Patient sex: M
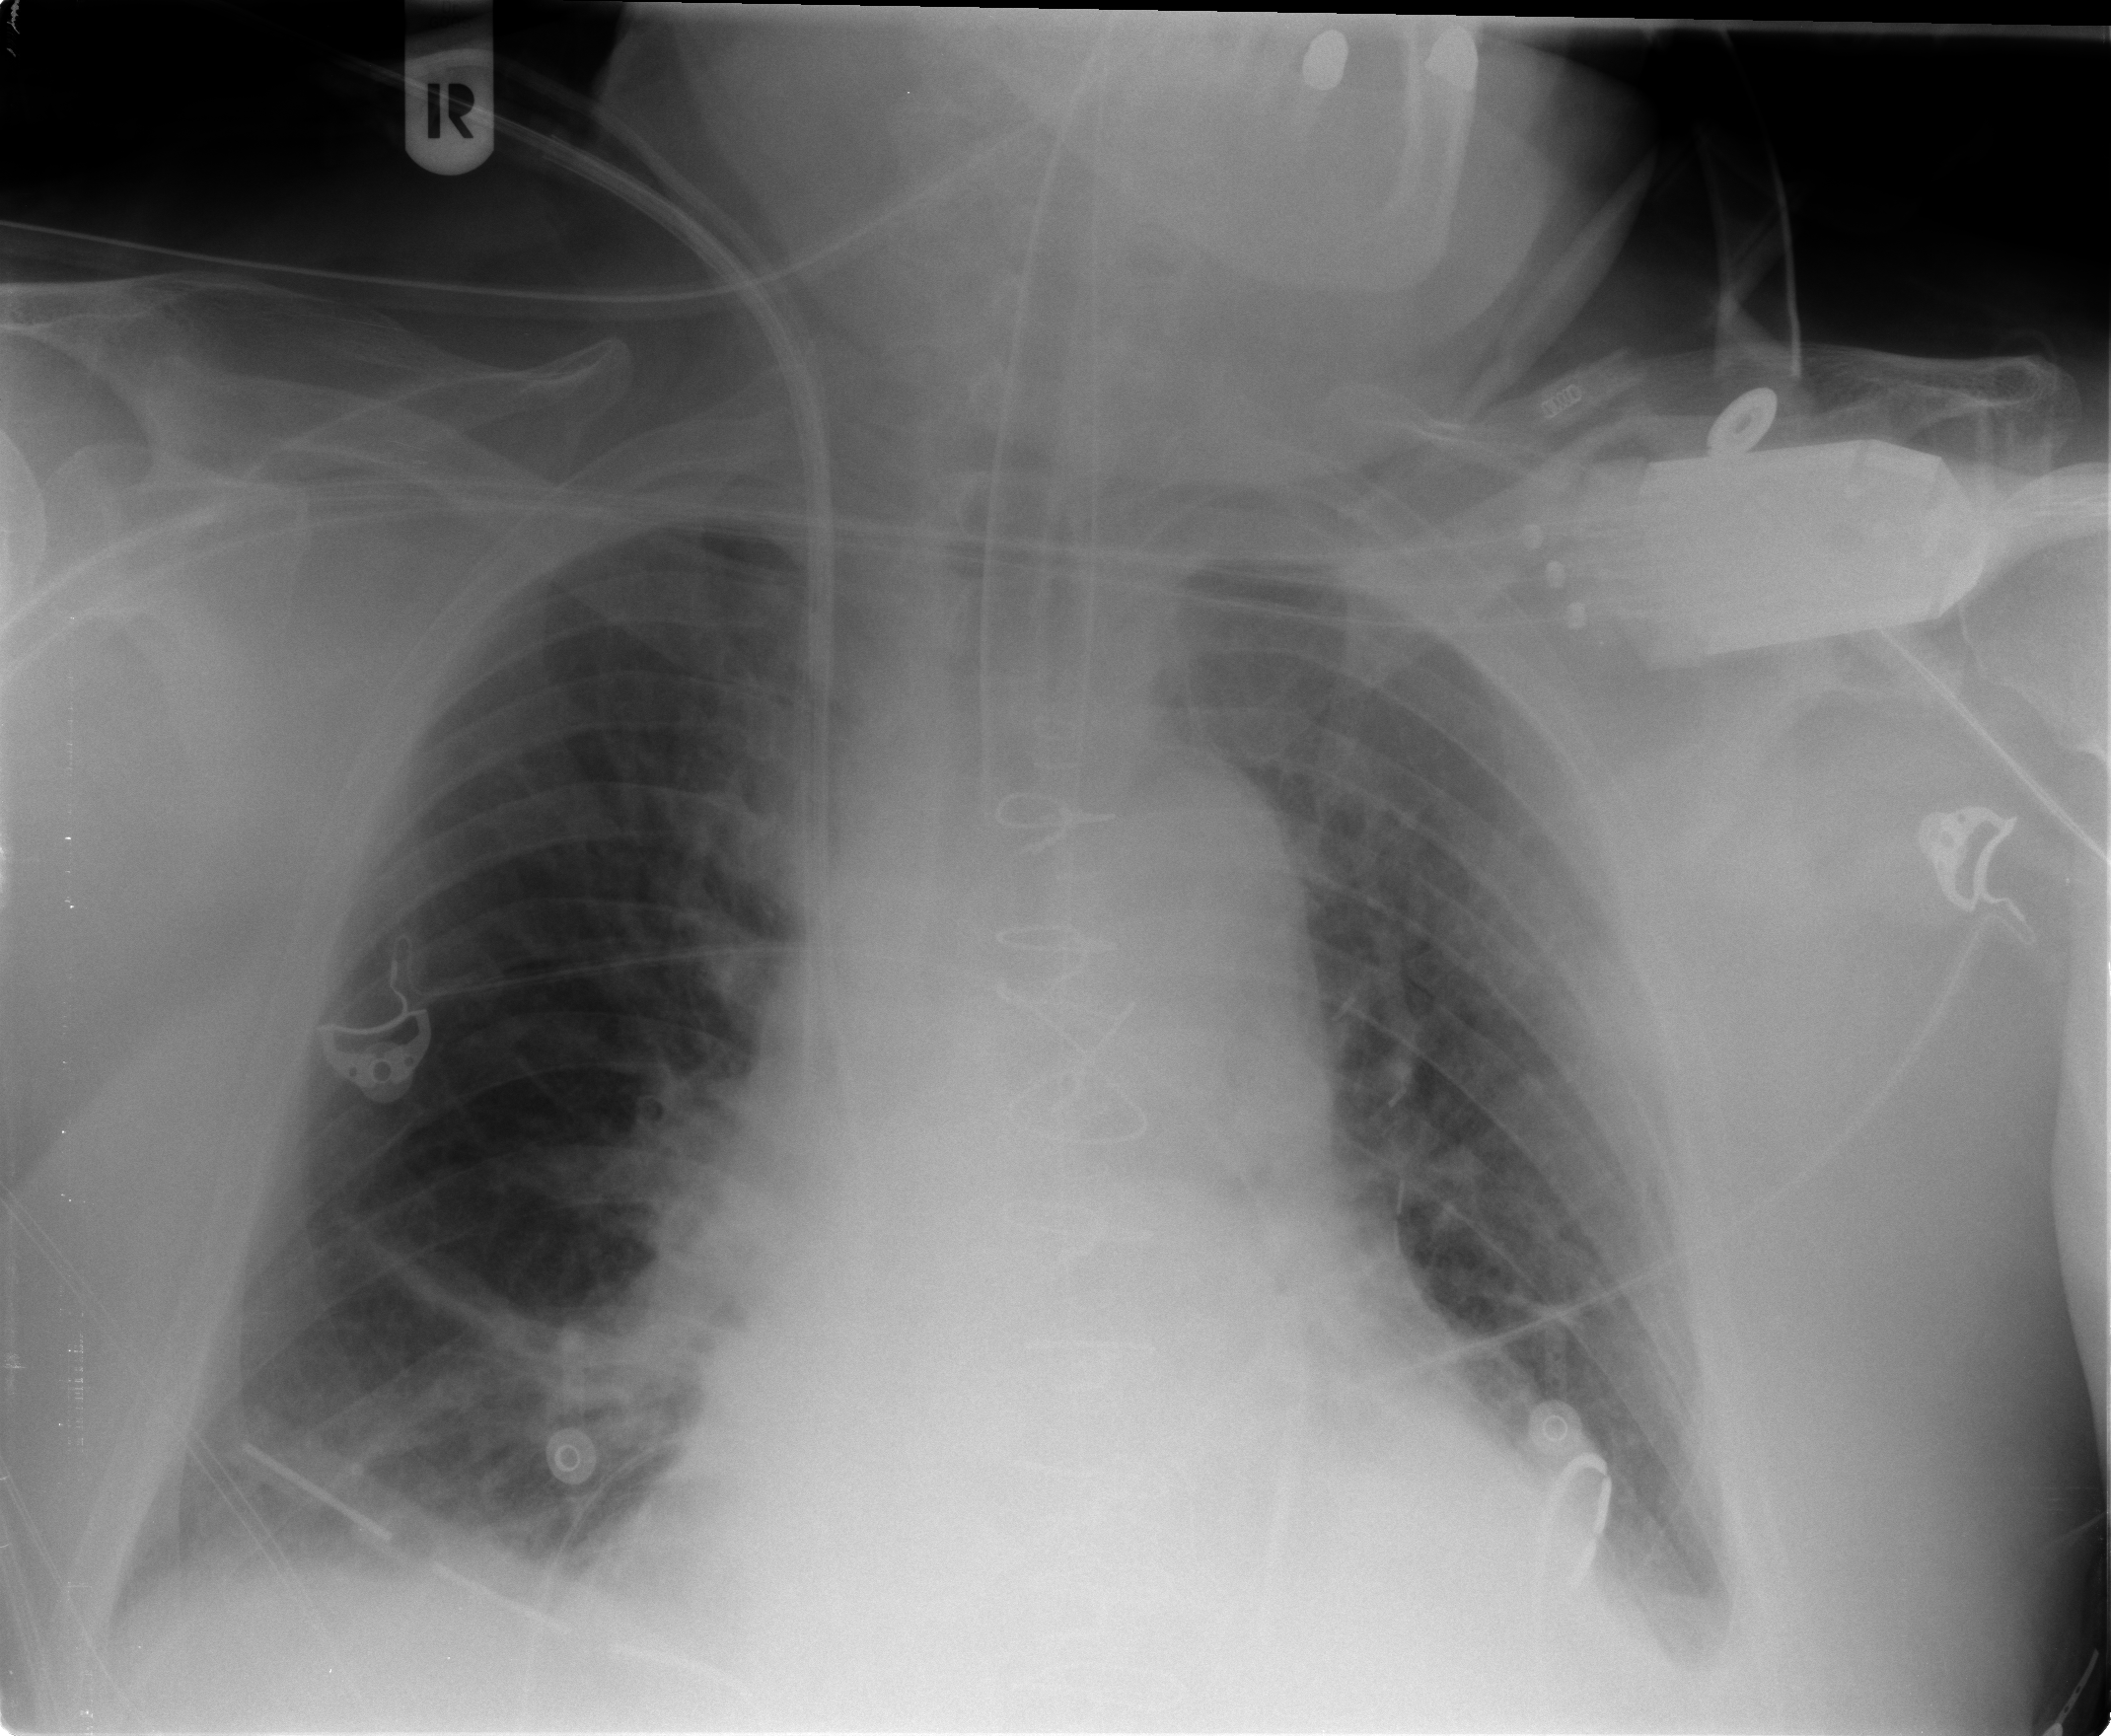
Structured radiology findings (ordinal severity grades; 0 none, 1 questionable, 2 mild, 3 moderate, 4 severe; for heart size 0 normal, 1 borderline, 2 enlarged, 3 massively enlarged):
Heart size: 2
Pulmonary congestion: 1
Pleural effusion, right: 0
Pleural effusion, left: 2
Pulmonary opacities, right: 0
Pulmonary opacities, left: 1
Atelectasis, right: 2
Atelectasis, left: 2